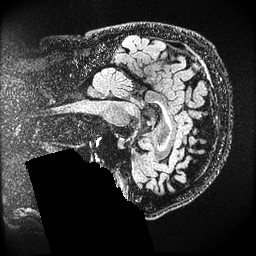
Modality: FLAIR
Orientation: sagittal
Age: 71
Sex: male
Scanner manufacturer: ge
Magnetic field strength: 3 T
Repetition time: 4.802 s
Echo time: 0.1165 s